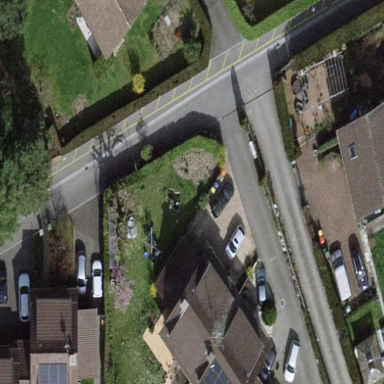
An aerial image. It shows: Garden surrounded by fence.